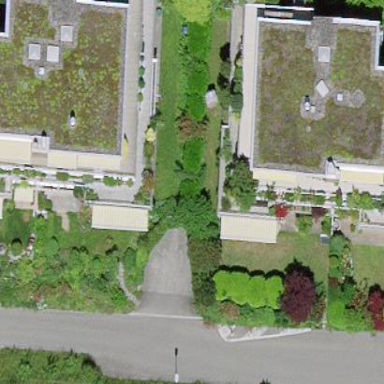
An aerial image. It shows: Residential building.